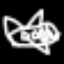
Label: airplane